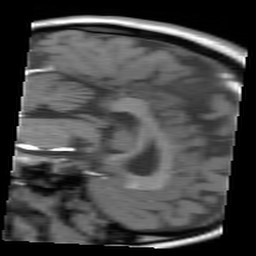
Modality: FLASH
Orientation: sagittal
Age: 30
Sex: female
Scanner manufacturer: siemens
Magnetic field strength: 3 T
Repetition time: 0.245 s
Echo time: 0.0026 s